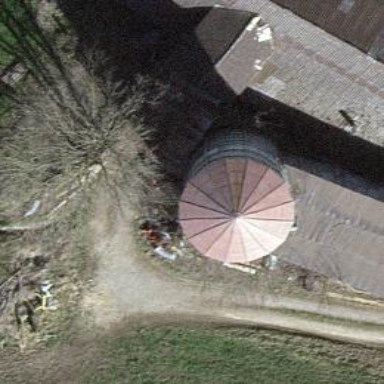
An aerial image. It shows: Silo.